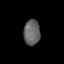
Tissue: skin
Cell type: Epithelial cells
Senescence score: 0.8551
Nuclear area (px): 409
Mean DAPI intensity: 99.858